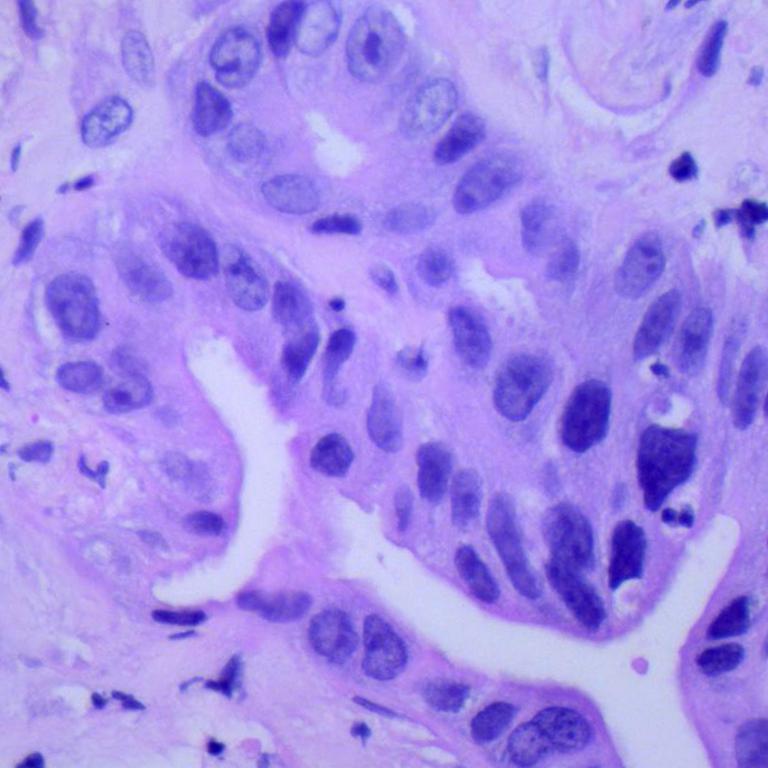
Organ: lung
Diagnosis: adenocarcinomas